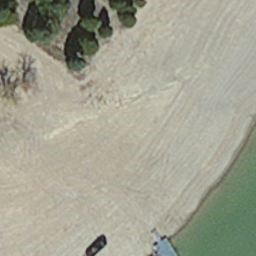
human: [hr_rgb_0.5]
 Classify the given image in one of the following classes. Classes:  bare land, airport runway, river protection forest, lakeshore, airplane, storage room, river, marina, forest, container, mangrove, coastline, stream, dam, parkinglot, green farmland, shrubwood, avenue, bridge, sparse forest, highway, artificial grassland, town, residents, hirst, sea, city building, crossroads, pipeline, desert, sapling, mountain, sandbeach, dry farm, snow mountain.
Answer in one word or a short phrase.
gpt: hirst